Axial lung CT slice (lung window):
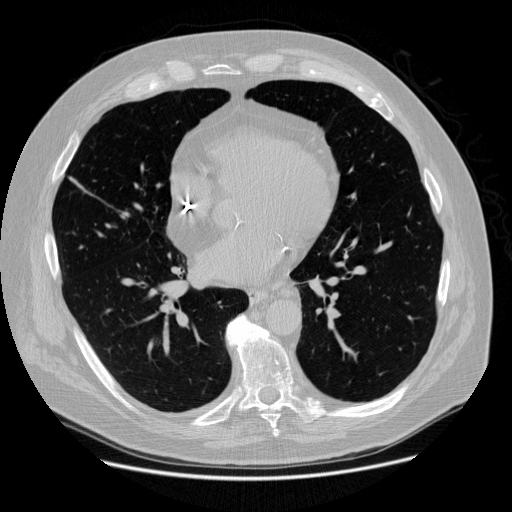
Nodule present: no